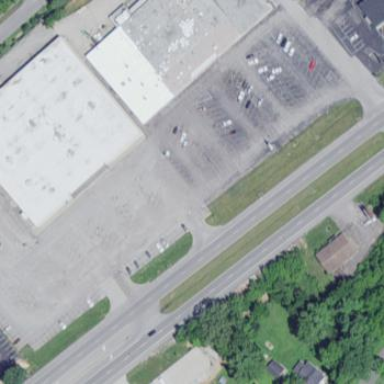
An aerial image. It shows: Retail building.